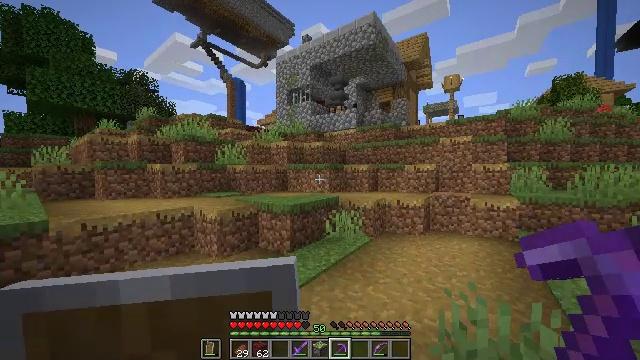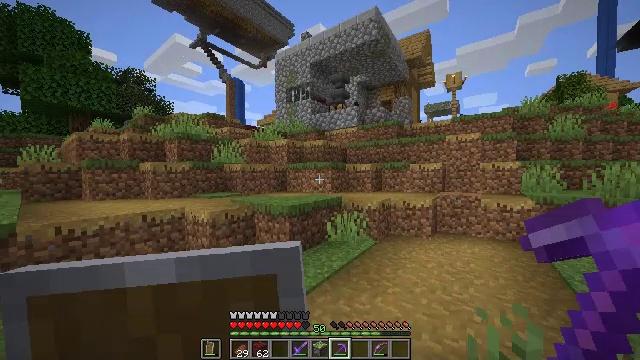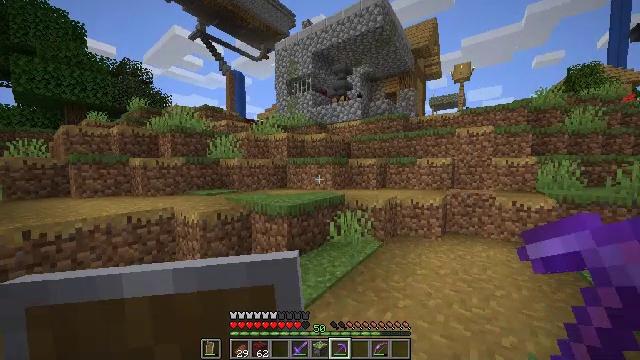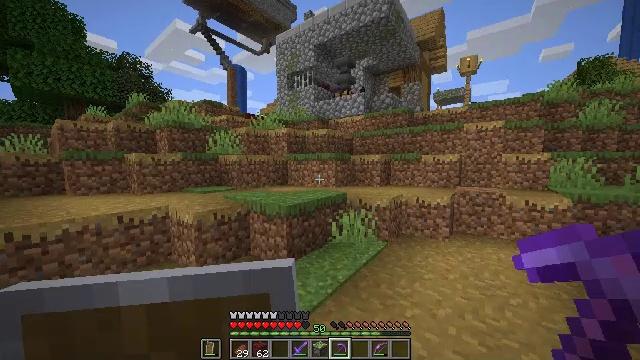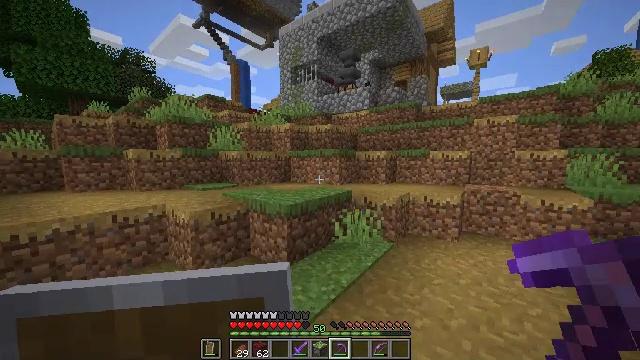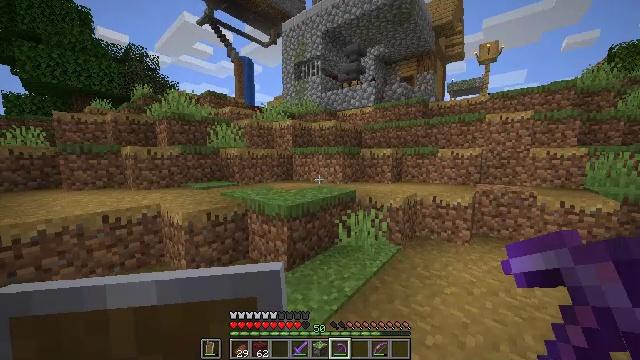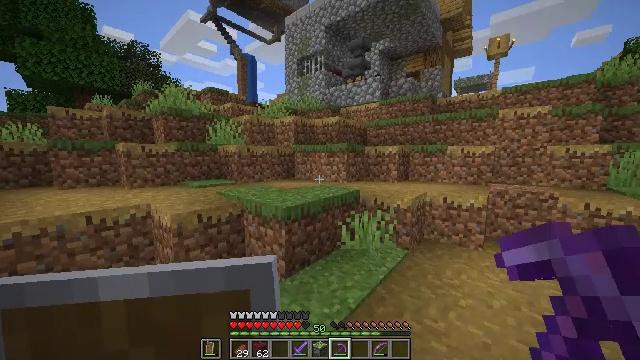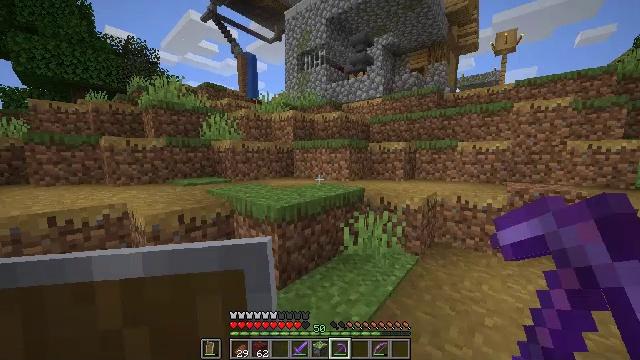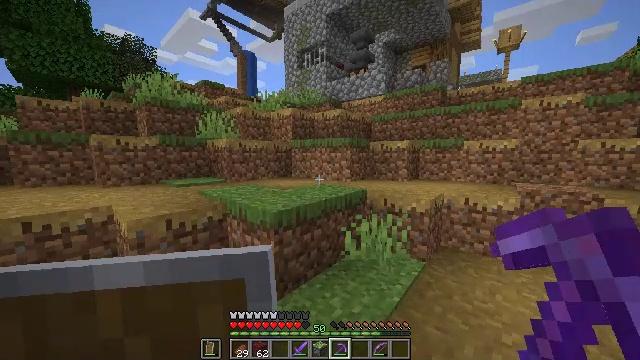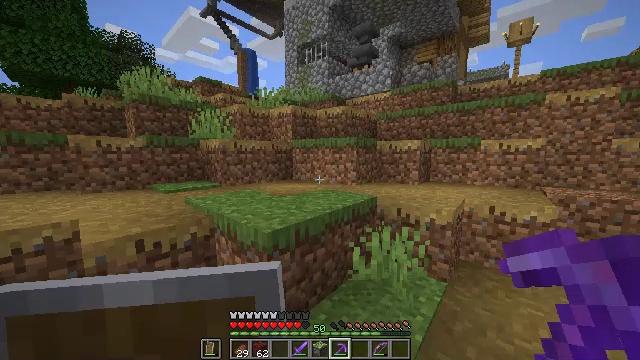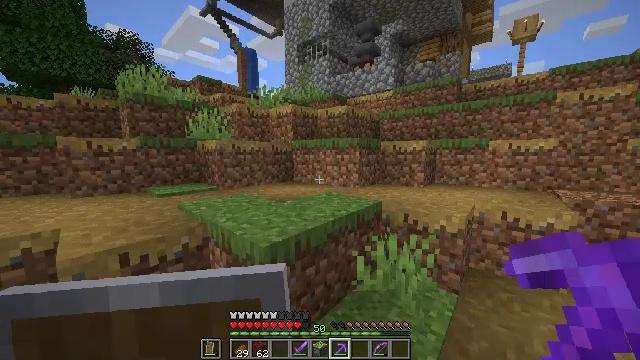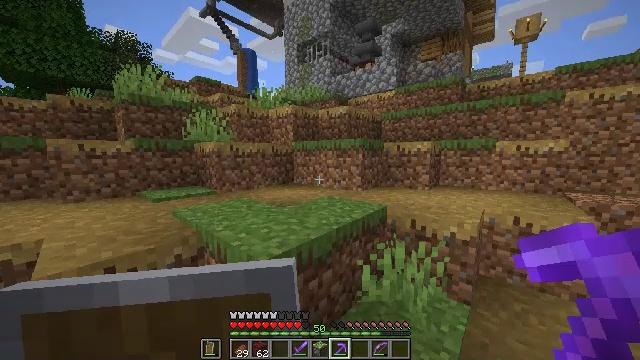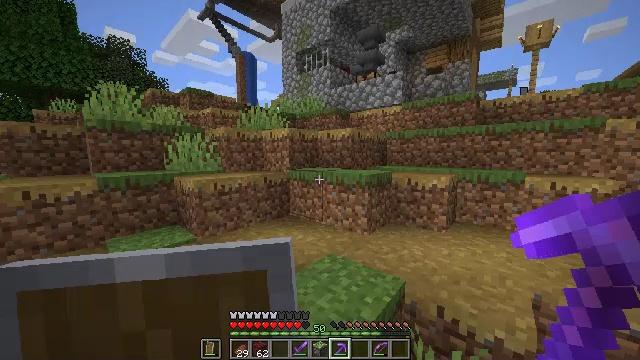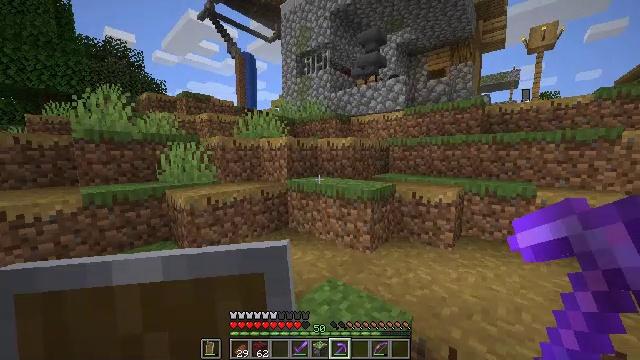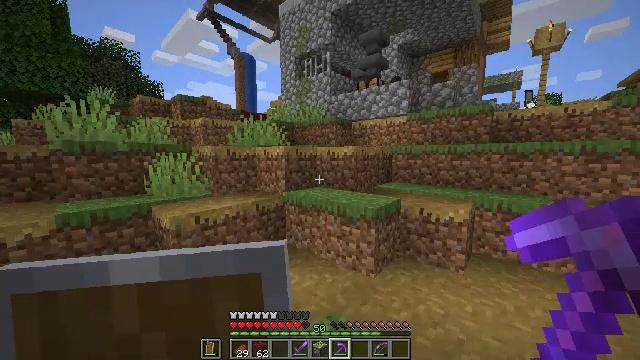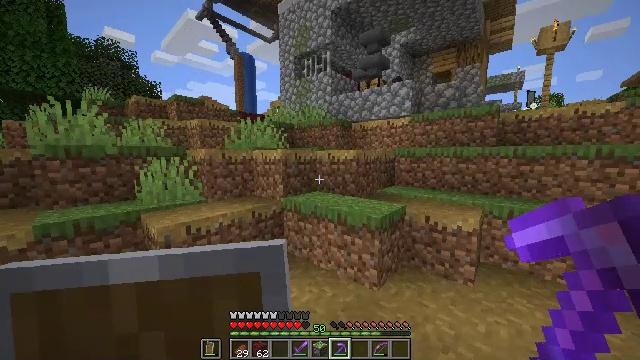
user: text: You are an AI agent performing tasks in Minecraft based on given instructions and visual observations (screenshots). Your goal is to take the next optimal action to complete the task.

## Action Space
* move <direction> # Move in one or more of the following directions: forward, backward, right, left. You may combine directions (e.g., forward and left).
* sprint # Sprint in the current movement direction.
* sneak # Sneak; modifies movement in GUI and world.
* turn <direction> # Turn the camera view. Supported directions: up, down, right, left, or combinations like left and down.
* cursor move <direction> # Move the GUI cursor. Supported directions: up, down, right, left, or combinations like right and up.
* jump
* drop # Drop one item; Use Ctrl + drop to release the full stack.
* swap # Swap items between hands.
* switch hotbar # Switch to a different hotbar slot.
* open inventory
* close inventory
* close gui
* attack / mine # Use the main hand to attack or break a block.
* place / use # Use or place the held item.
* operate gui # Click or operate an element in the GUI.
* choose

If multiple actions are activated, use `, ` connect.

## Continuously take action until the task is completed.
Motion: motion action
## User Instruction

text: Mine the hopper to collect it.
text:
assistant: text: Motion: move forward
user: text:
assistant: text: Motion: move forward, turn down
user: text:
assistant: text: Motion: move forward, turn down
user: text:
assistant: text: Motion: move forward, turn left and down
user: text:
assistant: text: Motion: move forward, turn left
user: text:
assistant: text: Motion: move forward
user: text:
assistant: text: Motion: move forward
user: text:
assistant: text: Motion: move forward
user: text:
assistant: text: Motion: move forward
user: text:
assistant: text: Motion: move forward
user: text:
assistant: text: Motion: move forward, jump
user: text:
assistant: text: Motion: move forward, jump
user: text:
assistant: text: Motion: move forward, jump
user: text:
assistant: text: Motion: move forward, jump
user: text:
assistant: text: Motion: move forward, jump
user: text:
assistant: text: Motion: move forward
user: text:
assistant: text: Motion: move forward
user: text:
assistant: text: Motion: move forward
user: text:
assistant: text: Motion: move forward
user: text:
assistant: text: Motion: move forward, jump
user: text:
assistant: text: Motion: move forward, turn right, jump
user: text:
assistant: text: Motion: move forward, turn right and down, jump
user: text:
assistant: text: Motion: move forward, turn right
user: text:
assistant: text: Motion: move forward
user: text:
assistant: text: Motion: move forward, turn right
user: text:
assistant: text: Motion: move forward, turn right
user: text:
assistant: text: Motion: move forward, turn right
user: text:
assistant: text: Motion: move forward, turn right, jump
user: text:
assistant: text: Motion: move forward, turn right, jump
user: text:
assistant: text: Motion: move forward, turn right, jump